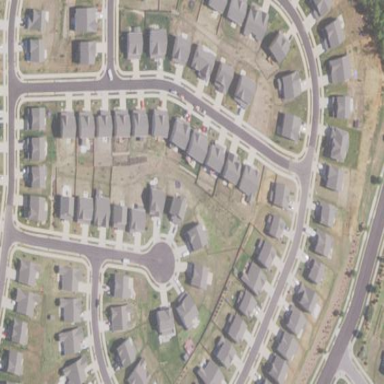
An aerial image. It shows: Sidewalk.